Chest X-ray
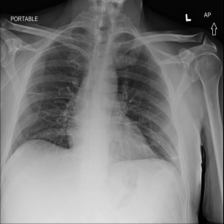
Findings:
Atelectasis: positive
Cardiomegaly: negative
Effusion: negative
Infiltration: negative
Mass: negative
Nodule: negative
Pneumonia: negative
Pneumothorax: negative
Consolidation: negative
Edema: negative
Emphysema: negative
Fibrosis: negative
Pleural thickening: negative
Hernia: negative